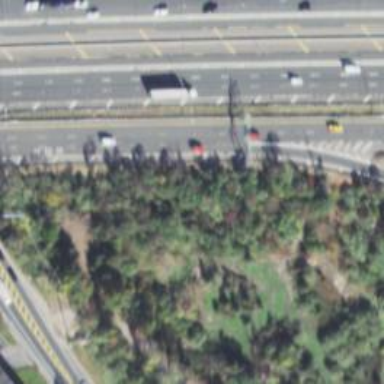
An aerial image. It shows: Motorway junction.